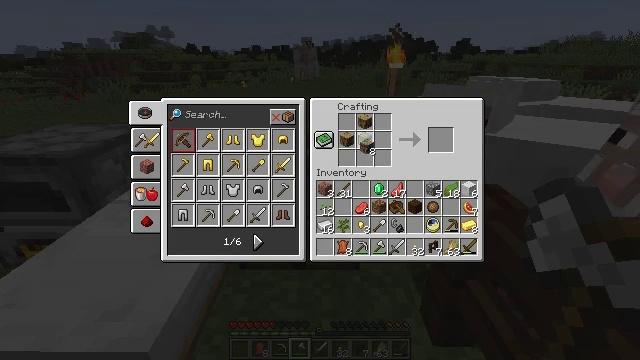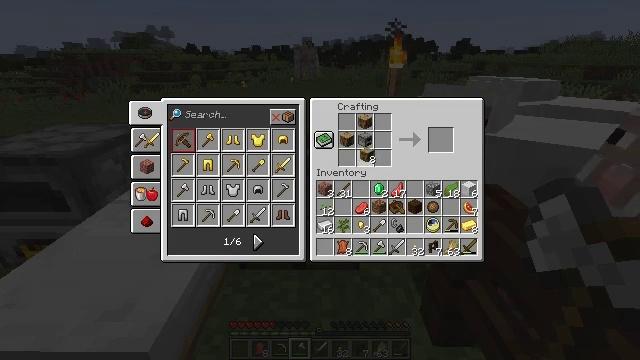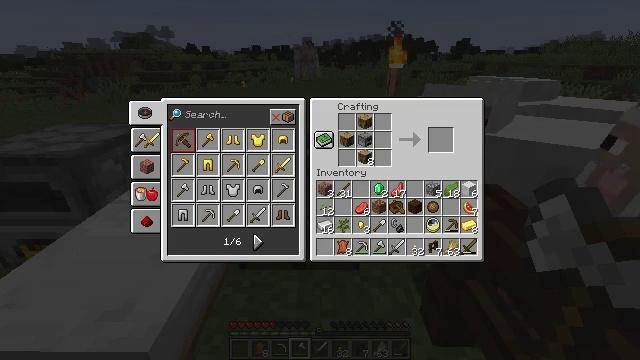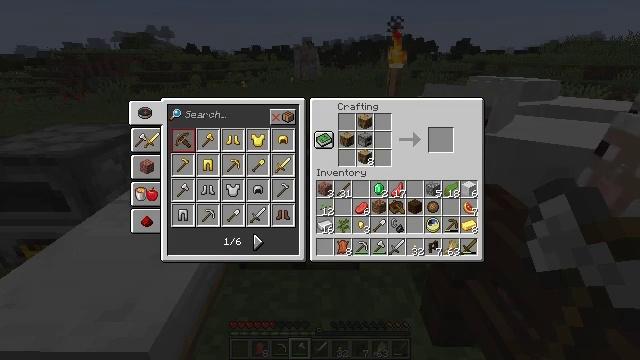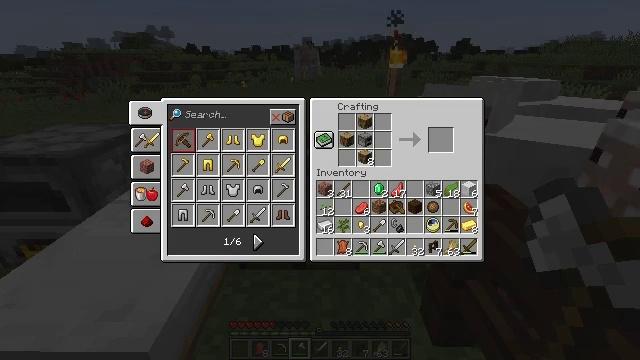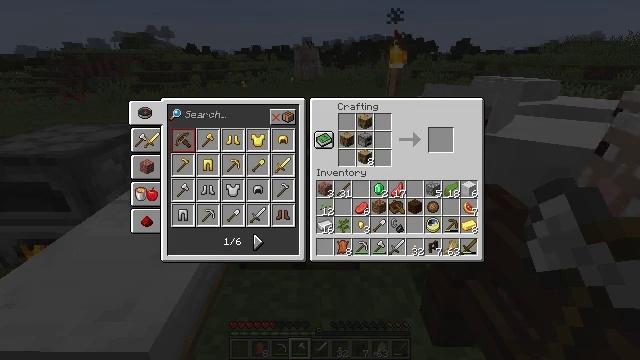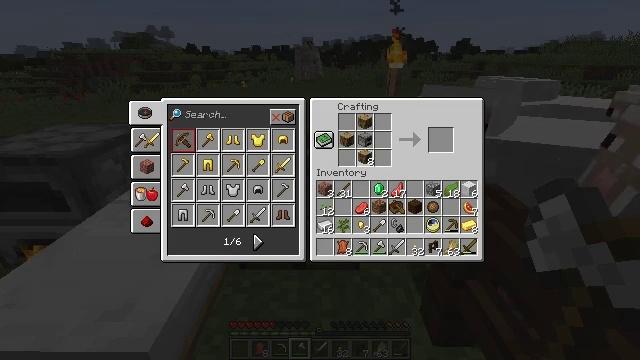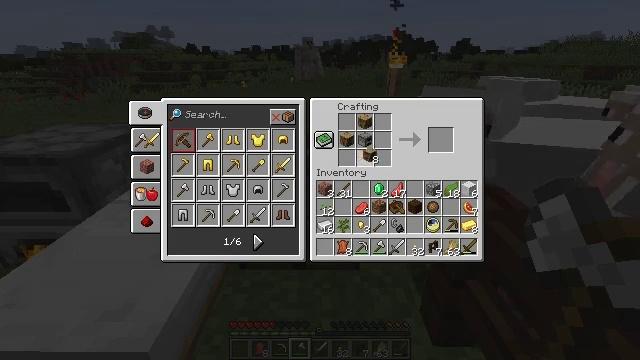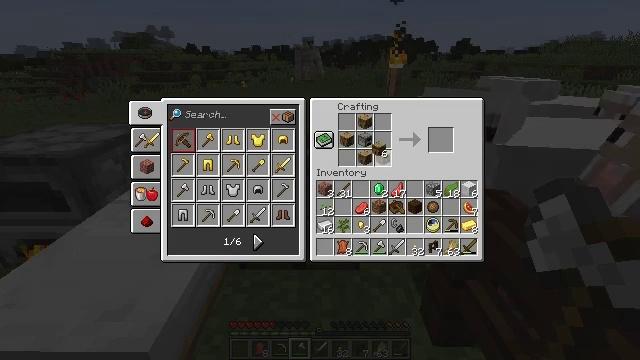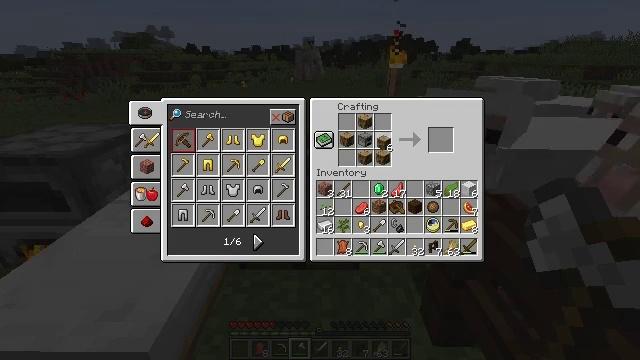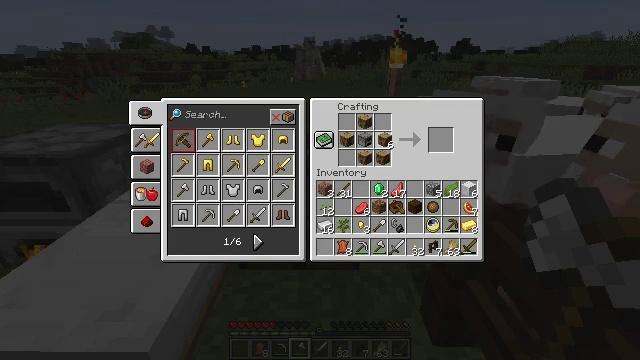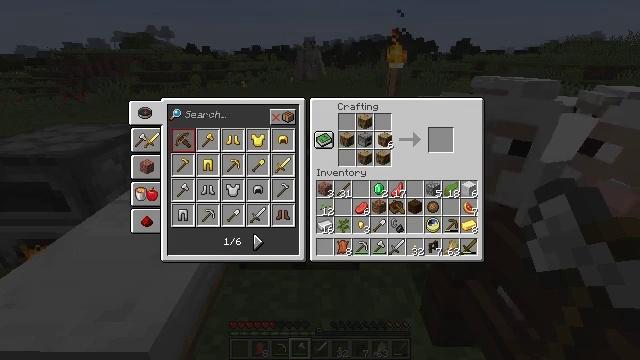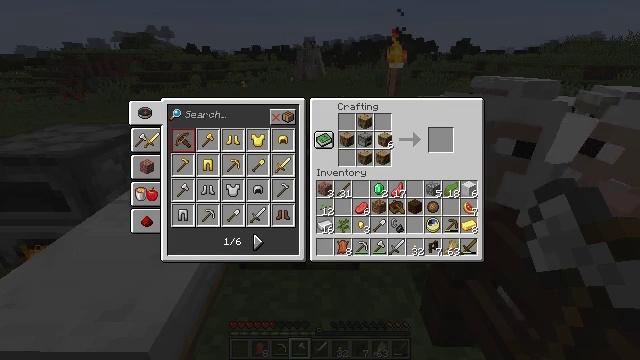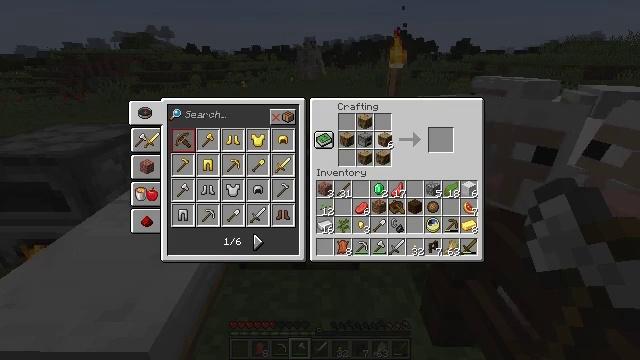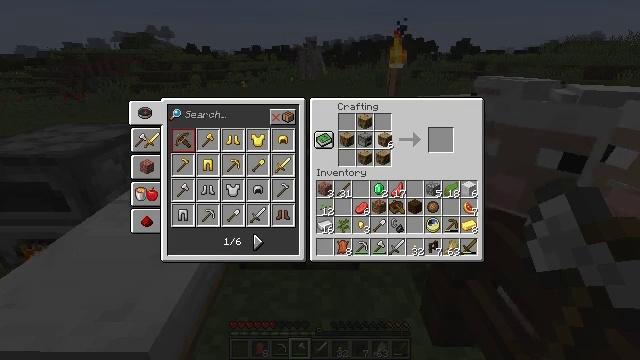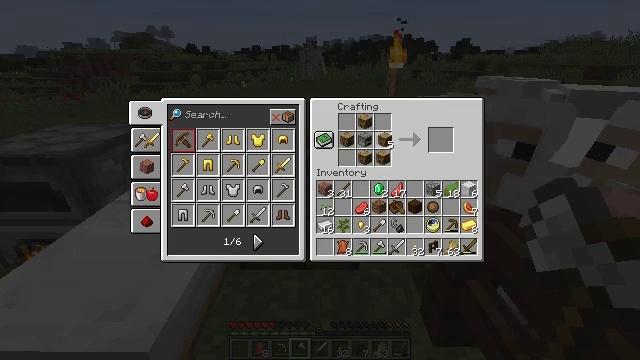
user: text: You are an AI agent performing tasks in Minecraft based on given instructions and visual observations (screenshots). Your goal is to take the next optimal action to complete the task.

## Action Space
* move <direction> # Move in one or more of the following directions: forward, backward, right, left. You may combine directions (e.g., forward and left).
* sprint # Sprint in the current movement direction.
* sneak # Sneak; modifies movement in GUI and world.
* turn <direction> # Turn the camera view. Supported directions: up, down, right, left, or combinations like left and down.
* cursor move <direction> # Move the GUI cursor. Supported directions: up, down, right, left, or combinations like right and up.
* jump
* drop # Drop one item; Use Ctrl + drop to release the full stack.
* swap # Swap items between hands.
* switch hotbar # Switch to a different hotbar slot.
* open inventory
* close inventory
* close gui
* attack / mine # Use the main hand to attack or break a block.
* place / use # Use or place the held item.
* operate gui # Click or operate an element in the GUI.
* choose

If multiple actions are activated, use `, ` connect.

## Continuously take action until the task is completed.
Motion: motion action
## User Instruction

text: Create a smoker using the crafting table.
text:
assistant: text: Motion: turn down
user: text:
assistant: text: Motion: no_op
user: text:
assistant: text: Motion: no_op
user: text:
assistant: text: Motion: no_op
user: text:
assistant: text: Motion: use / place
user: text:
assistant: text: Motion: use / place
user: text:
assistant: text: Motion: use / place
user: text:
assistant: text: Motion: turn right
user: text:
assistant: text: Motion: no_op
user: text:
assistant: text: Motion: no_op
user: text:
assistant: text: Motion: no_op
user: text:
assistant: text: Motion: use / place
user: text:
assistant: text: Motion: use / place
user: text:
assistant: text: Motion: use / place
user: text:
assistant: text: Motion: no_op
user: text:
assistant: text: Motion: no_op
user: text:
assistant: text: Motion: turn right and down
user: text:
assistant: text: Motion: turn right and down
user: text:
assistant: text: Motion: no_op
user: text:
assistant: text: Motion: no_op
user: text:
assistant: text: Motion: turn left
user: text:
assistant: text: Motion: turn left
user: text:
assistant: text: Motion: turn left
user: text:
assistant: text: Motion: no_op
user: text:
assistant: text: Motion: turn left and down
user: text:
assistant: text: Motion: no_op
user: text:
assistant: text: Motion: turn left
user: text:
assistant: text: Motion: no_op
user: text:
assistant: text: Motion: turn left
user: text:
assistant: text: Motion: no_op